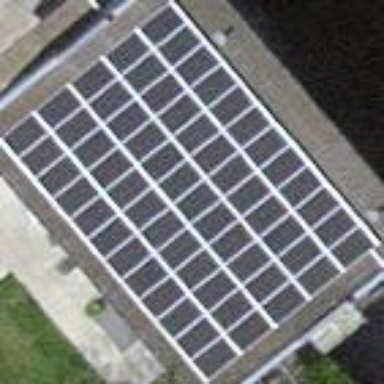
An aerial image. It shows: Solar power generator utilizing photovoltaic technology with solar photovoltaic panels.